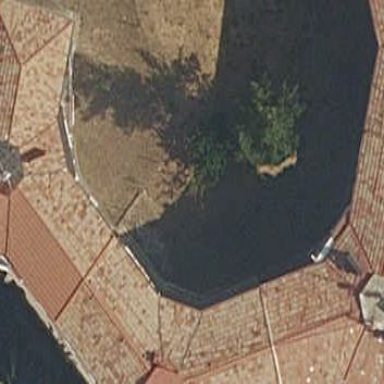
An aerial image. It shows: Residential building.